RGB frame:
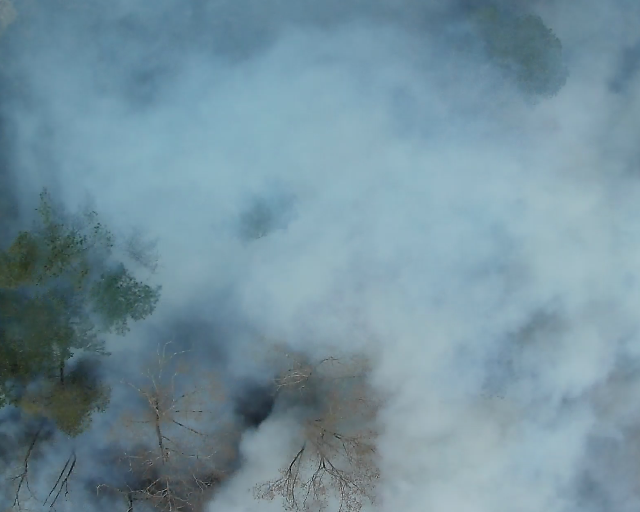
Thermal frame:
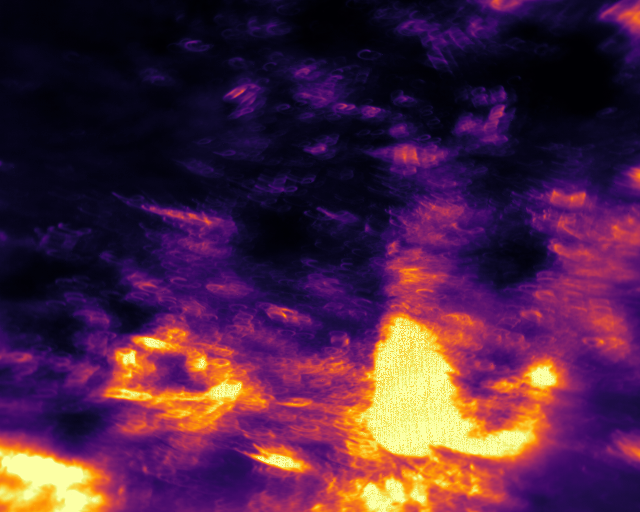
Captured: 2026-02-26 03:11:16
Pixels at or above 80 °C: 103657 (fraction of frame: 0.3163)